Question: What is the app advertised?
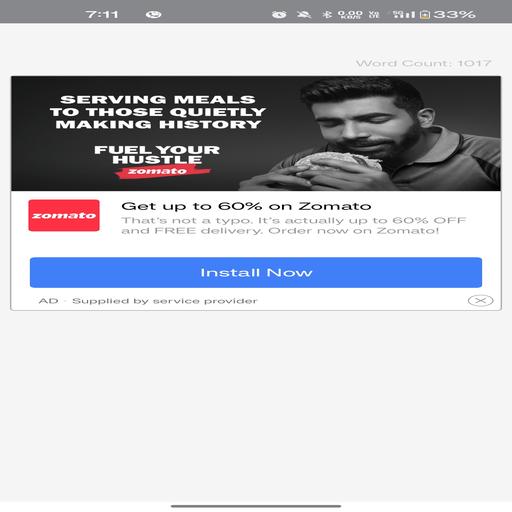
Answer: Zomato